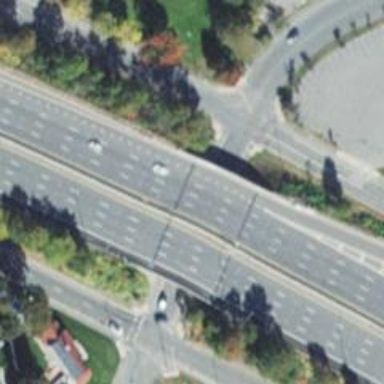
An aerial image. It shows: Motorway bridge with asphalt surface.